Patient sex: M
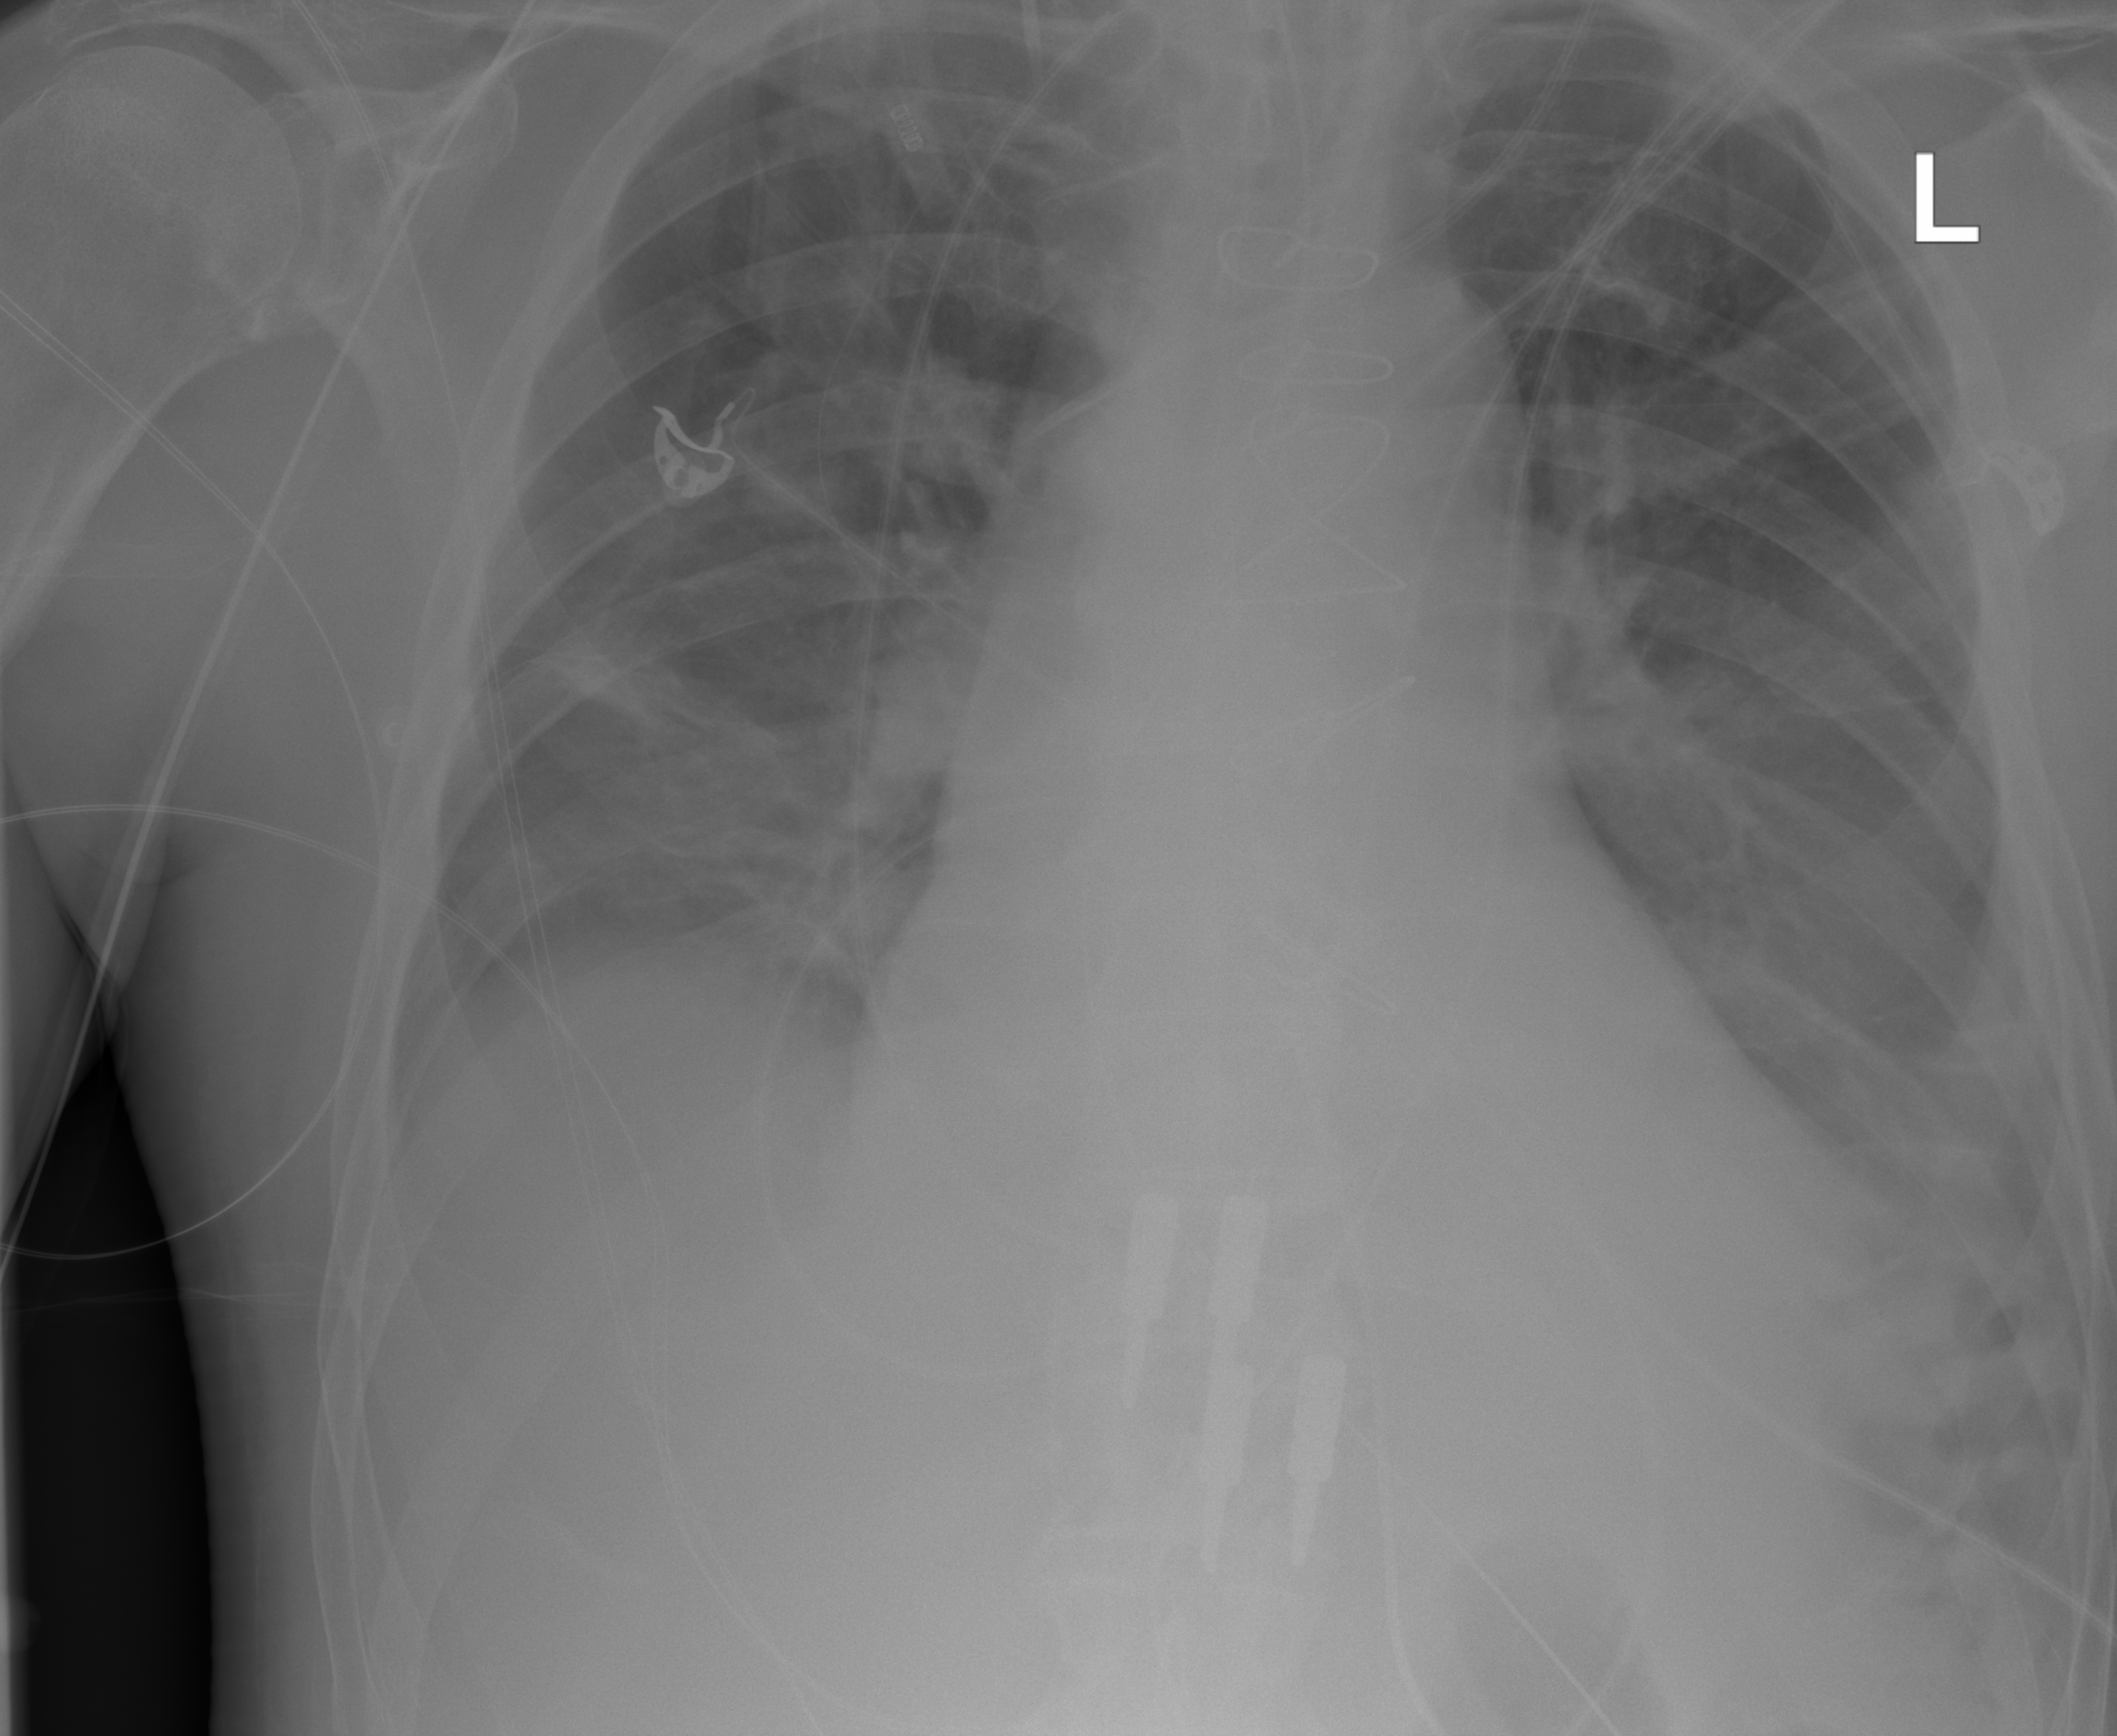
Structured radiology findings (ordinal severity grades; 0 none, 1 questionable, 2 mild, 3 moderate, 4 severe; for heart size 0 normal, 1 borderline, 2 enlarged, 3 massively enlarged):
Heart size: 1
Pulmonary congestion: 0
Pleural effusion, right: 2
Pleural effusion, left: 2
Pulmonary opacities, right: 0
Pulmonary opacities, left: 0
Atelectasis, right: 2
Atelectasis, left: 2